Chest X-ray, PA view. Patient: 73 years old, sex M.
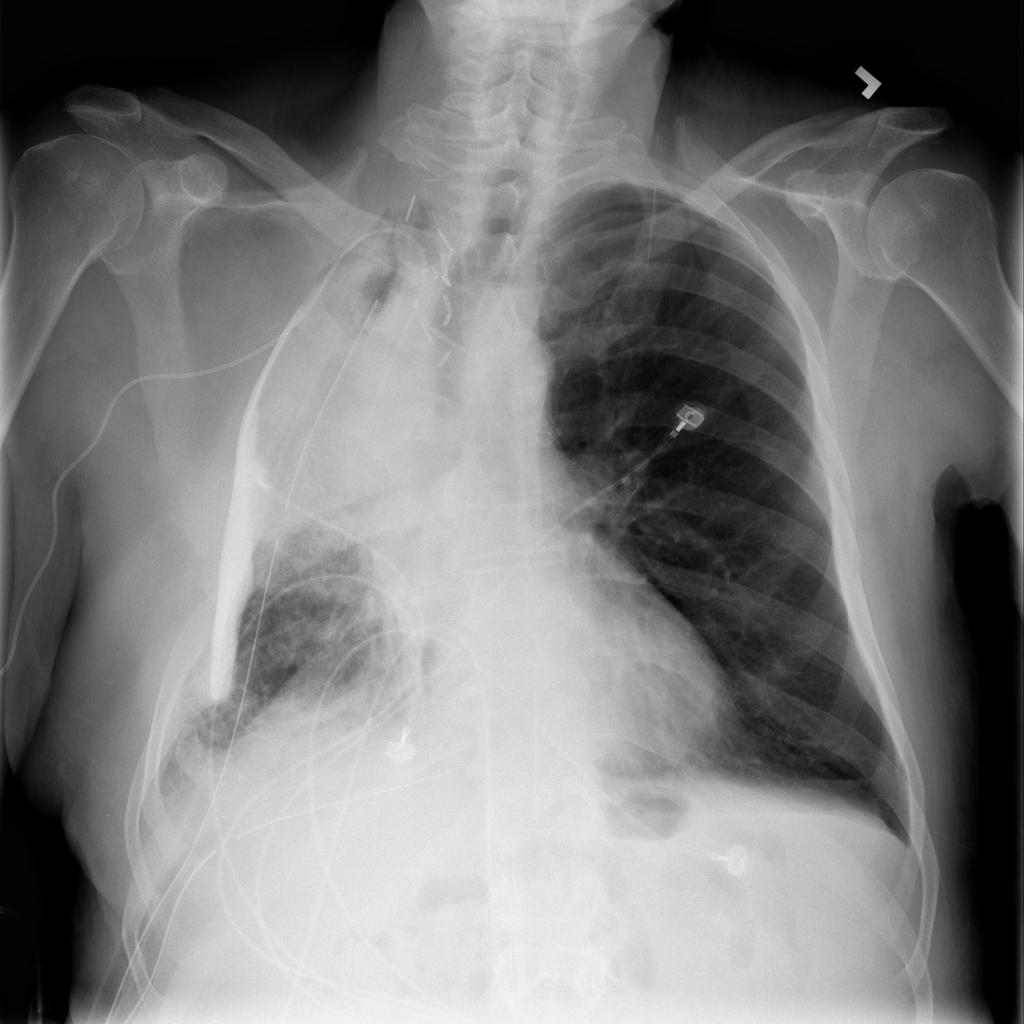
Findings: No Finding